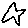
Label: star